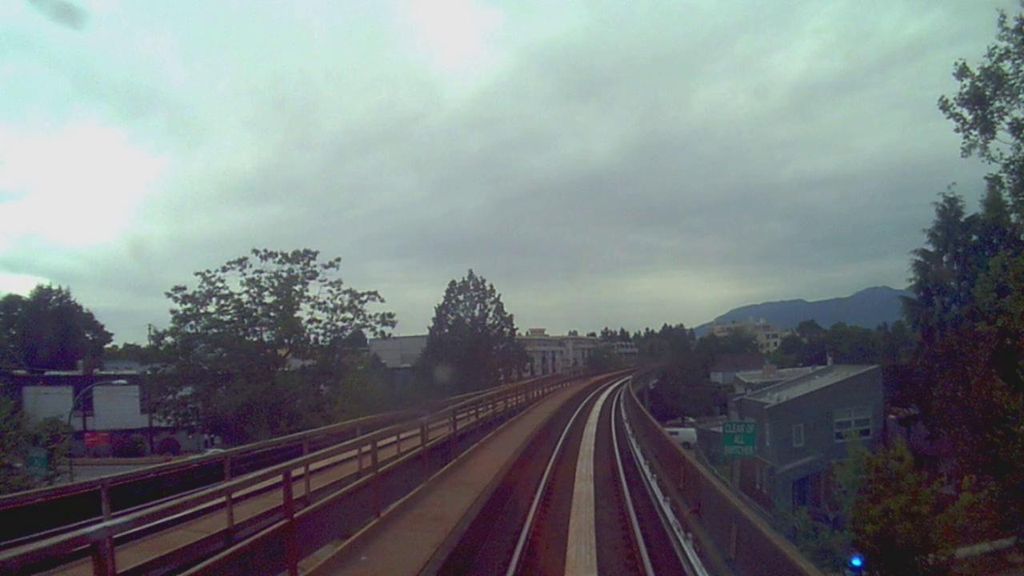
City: vancouver